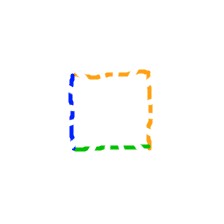
Shape: square